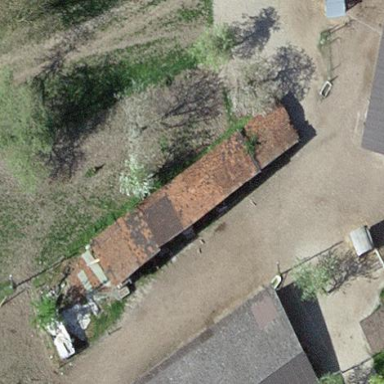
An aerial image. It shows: Rural barn.